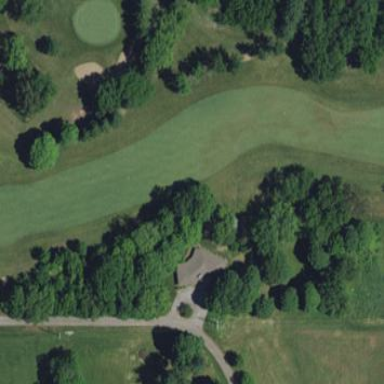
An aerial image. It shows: Golf fairway in the image.